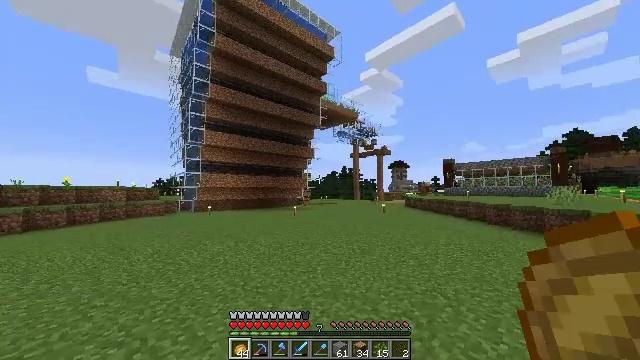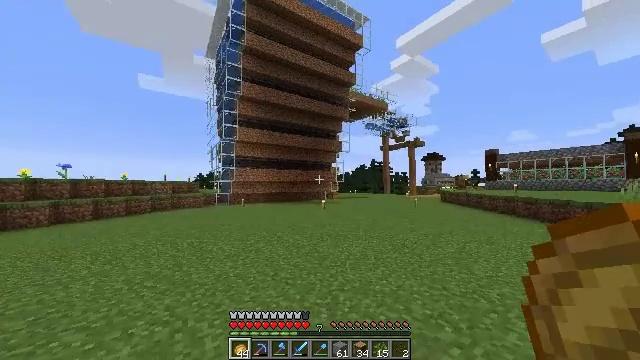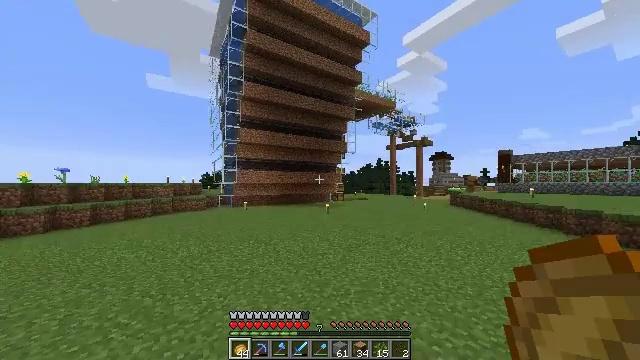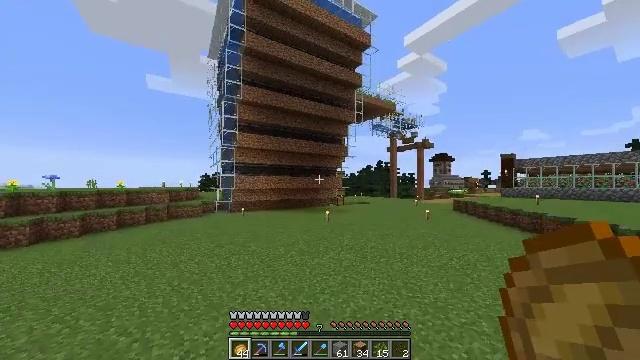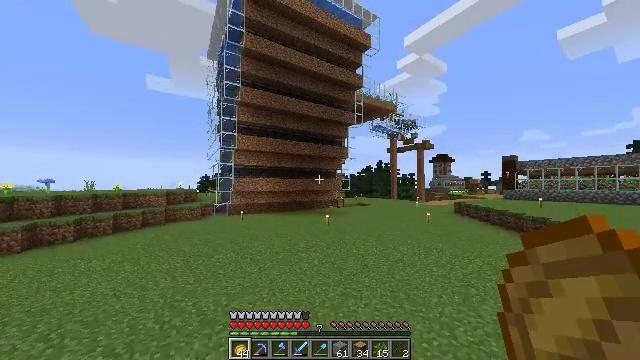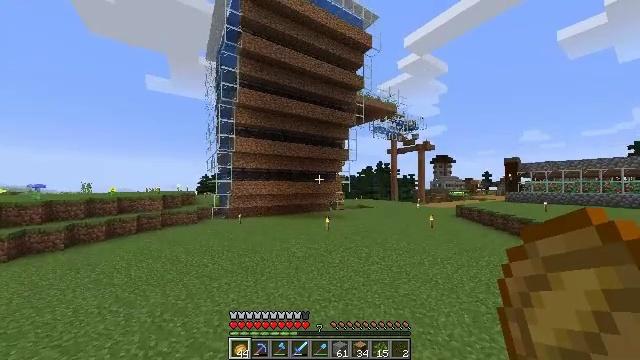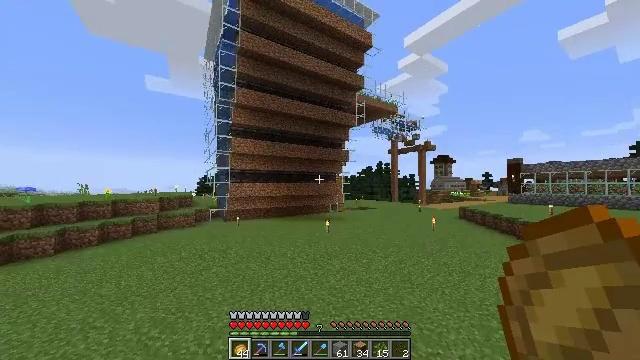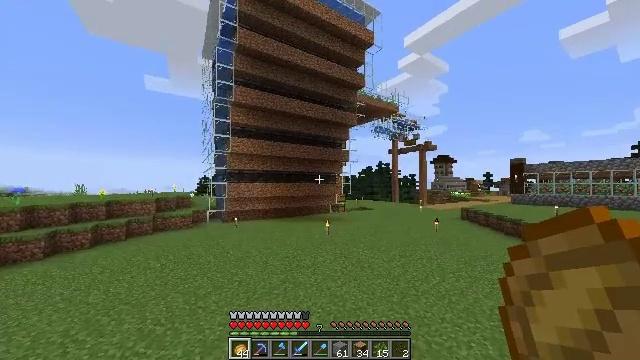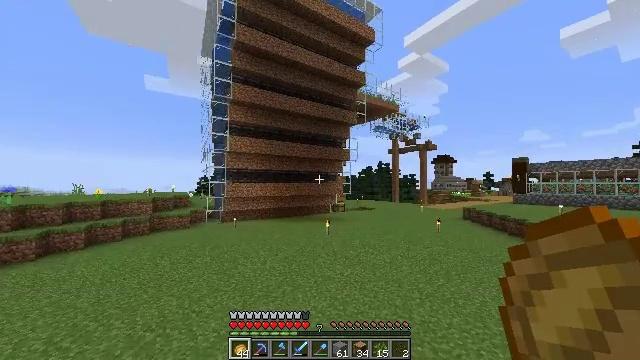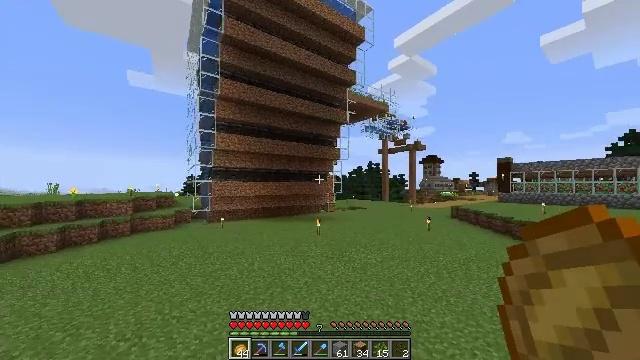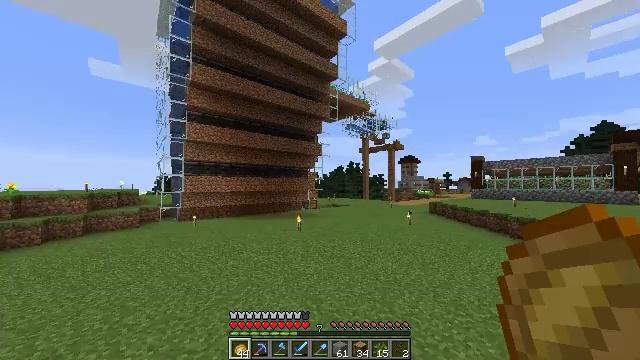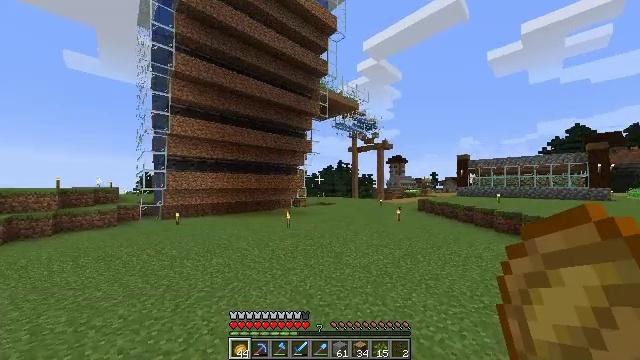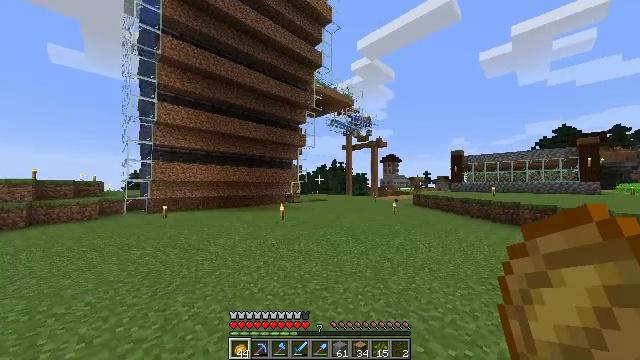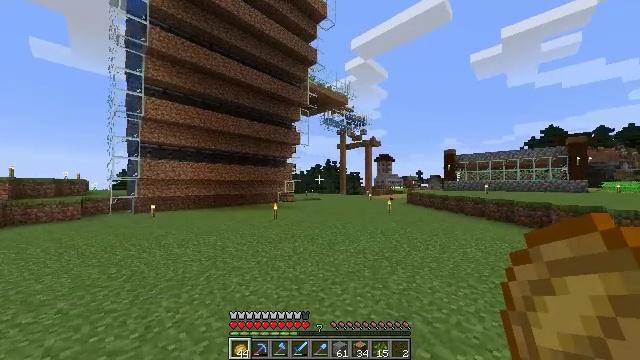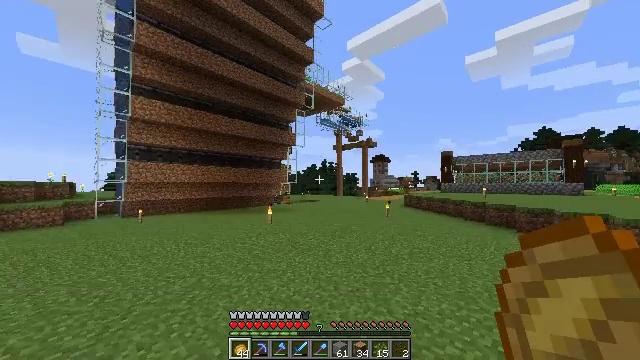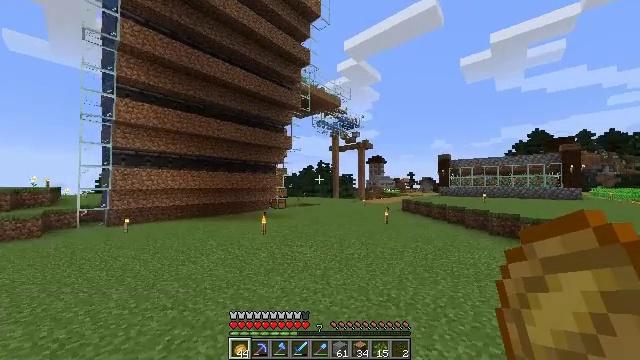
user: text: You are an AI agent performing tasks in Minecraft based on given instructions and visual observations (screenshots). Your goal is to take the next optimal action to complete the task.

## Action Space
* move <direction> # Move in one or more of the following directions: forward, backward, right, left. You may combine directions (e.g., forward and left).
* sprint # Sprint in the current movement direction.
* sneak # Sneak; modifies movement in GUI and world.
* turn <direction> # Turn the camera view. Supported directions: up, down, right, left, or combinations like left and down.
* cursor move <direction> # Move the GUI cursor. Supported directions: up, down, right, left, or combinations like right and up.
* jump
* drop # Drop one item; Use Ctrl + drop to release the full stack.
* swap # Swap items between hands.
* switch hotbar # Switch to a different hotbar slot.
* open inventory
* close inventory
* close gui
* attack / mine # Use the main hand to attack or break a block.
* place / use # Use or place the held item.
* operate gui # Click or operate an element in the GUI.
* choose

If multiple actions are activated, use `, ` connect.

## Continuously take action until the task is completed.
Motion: motion action
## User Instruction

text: Mine the brewing stand from your base.
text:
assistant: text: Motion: move forward, turn left and down
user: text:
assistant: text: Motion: move forward, turn left, jump
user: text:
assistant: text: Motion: move forward, jump
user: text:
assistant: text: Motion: move forward, jump
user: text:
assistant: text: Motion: move forward, jump
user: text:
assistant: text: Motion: move forward, jump
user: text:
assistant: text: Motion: move forward, jump
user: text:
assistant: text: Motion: move forward, jump
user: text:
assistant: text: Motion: move forward, turn right, jump
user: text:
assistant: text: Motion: move forward, turn right, jump
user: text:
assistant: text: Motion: move forward, turn right, jump
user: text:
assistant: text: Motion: move forward, turn right, jump
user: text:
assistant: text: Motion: move forward, turn right, jump
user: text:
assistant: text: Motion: move forward, sprint, turn right, jump
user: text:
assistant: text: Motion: move forward, sprint, turn right, jump
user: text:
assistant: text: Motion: move forward, sprint, turn right, jump
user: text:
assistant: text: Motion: move forward, sprint, turn right, jump
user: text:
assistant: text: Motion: move forward, jump
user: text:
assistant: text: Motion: move forward, jump
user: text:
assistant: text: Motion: move forward, jump
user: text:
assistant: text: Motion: move forward, jump
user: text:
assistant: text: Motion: move forward, jump
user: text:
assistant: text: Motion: move forward, turn right, jump
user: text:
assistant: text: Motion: move forward, jump
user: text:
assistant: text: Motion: move forward, sprint, jump
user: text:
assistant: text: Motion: move forward, sprint, jump
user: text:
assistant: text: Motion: move forward, sprint, jump
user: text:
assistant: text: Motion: move forward, sprint, jump
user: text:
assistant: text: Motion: move forward, sprint, jump
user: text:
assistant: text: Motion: move forward, jump